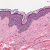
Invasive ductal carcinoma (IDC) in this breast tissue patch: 0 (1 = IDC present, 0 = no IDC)